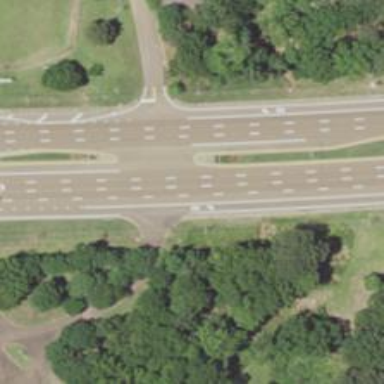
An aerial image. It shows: Trunk highway.